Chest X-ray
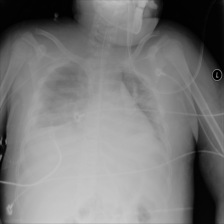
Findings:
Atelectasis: negative
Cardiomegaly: negative
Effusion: positive
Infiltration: negative
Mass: negative
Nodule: negative
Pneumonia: negative
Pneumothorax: negative
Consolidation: positive
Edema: negative
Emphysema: negative
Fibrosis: negative
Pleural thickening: negative
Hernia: negative